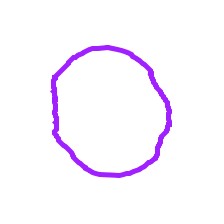
Shape: circle